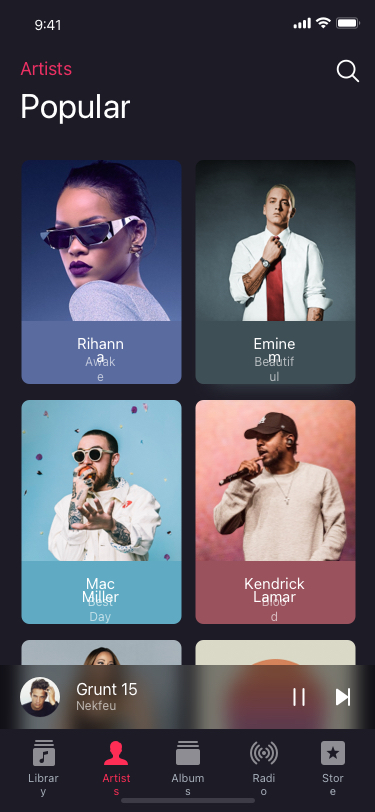
Text in this UI design:
Mac Miller
Best Day
Kendrick Lamar
Blood
Eminem
Beautiful
Rihanna
Awake
Library
Artists
Albums
Radio
Store